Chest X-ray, AP view. Patient: 63 years old, sex F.
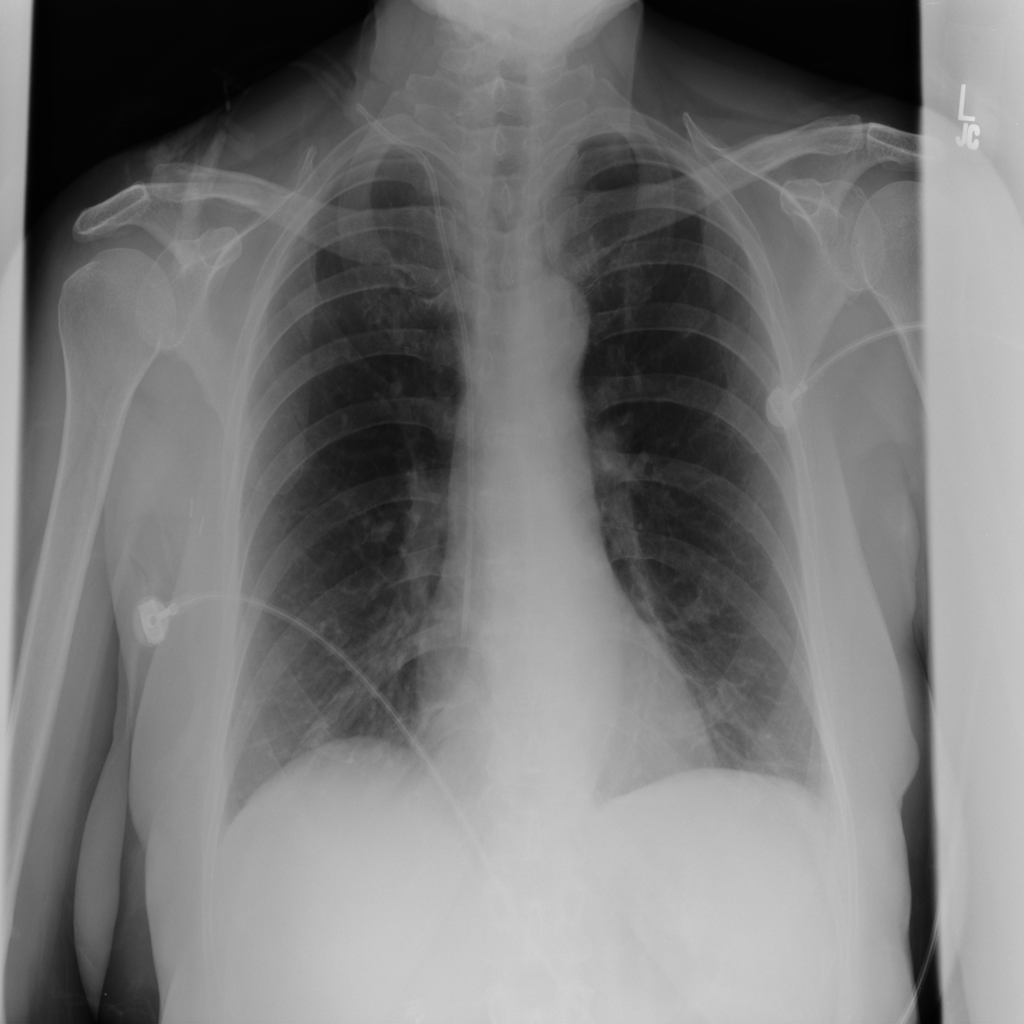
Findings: No Finding